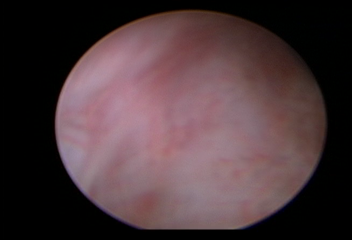
Modality: WLC
Class: Normal mucosa
Bladder cancer association: No